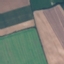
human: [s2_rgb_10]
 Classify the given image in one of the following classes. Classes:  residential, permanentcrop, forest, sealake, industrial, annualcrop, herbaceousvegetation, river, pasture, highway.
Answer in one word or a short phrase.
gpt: AnnualCrop